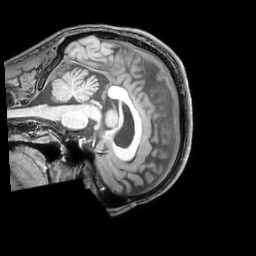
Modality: T1w
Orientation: sagittal
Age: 32
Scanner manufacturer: philips
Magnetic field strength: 3 T
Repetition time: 0.007 s
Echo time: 0.003501 s